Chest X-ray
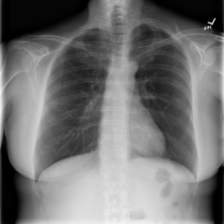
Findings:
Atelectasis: negative
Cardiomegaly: negative
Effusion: negative
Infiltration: negative
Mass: negative
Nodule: negative
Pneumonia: negative
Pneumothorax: negative
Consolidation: negative
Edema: negative
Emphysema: negative
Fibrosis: negative
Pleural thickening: negative
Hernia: negative